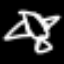
Label: airplane